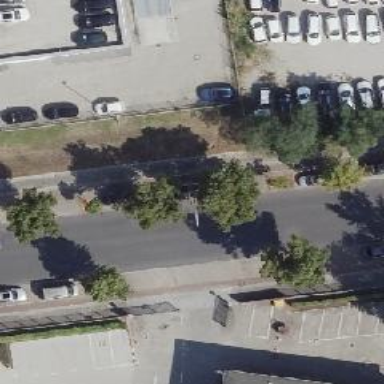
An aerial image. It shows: Deciduous broadleaved tree. There is parking obstacle nearby.